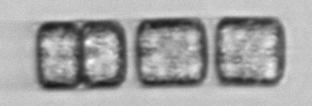
Label: Lauderia_annulata